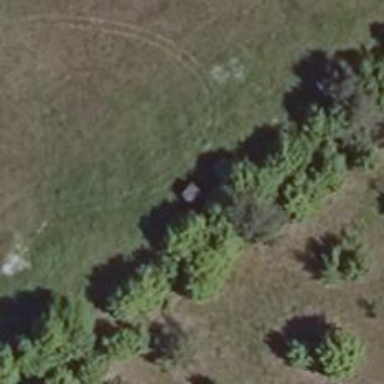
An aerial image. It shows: Hunting stand.